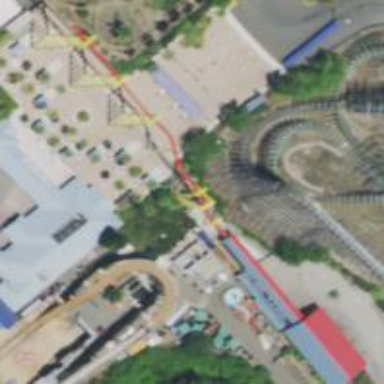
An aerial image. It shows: Monorail bridge leading to roller coaster attraction.